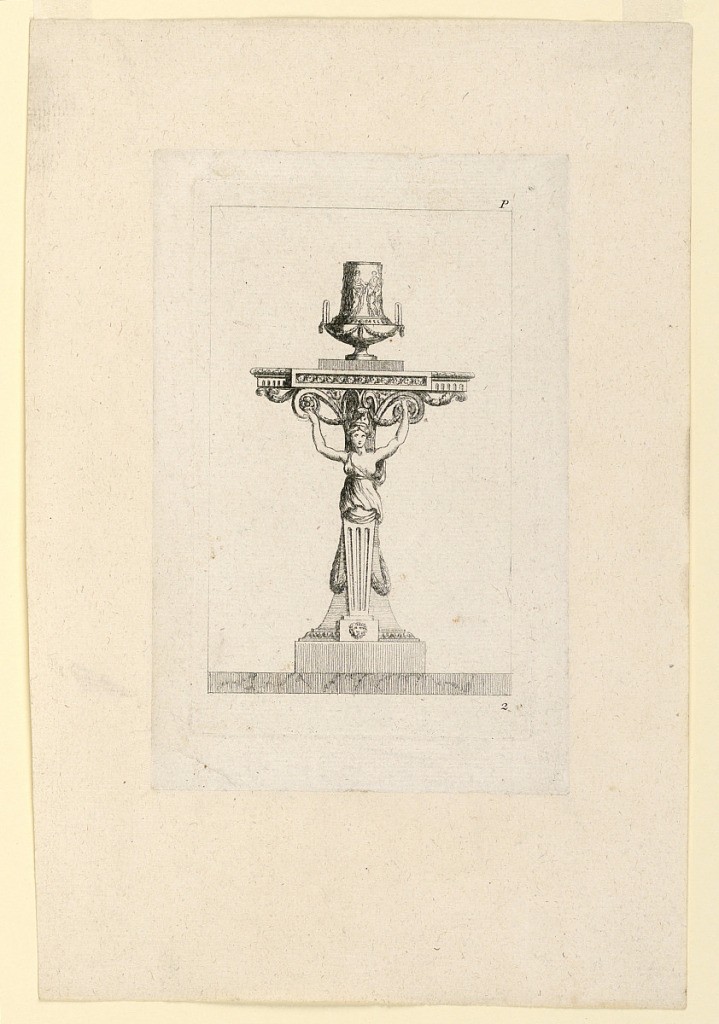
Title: Design for Table, Plate 2 from "Six Tables Grecques & Pendules"
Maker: Juste-François Boucher, French, 1736 – 1782
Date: ca. 1780
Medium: Etching on paper
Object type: Print
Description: A female gaine and a pillar form the support. A vase with two handles on top. Framing lines.